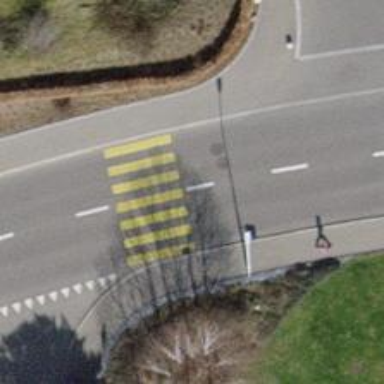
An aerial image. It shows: Marked crossing with zebra stripes on the road.